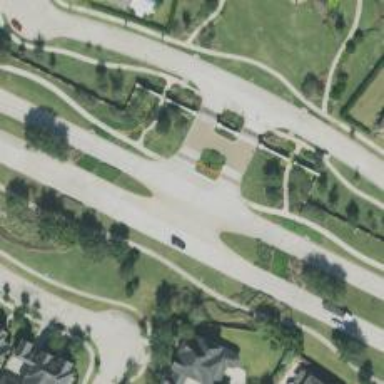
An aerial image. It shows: Secondary link road.